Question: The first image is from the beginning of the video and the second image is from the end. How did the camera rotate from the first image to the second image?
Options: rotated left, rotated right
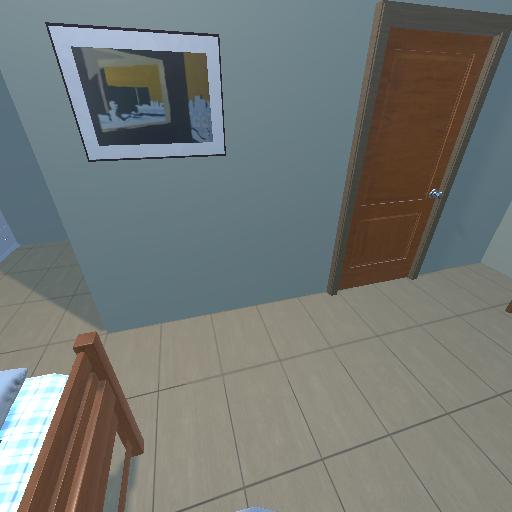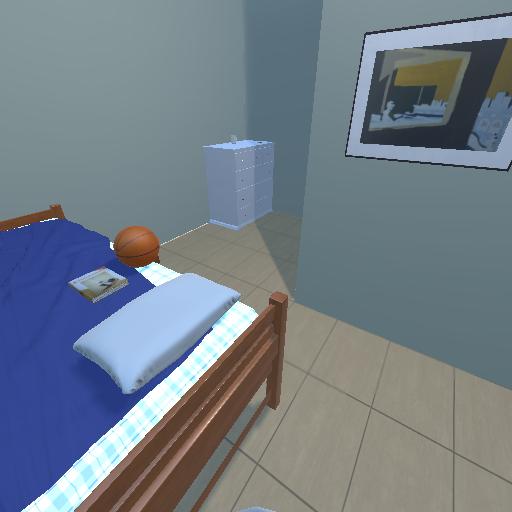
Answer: rotated left